Question: A little basic question i can't get my head around.
I need to create a shader that works like a facing ratio shader however also containing up-down and left-right (in screen space).
Just like this:

I want it to work without having the original geometry, only having the normals, point position and the camera position.
How should i approach this?
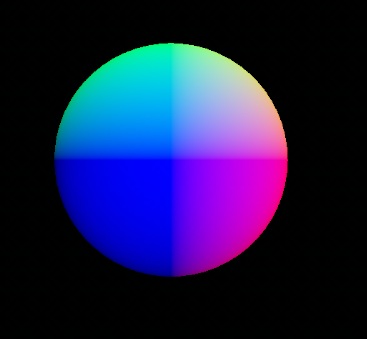
Answer: Here's your shader:
'''
#pragma vertex vert
#pragma fragment frag
#pragma fragmentoption ARB_precision_hint_fastest
#include "UnityCG.cginc"
struct app2vert
{
float4 position: POSITION;
float3 normal: NORMAL;
};
struct vert2frag
{
float4 position: POSITION;
float3 normal: TEXCOORD0;
};
vert2frag vert(app2vert input)
{
vert2frag output;
output.position = mul(UNITY_MATRIX_MVP, input.position);
output.normal = mul((float3x3)UNITY_MATRIX_IT_MV, input.normal);
return output;
}
float4 frag(vert2frag input) : COLOR
{
float3 normal = normalize(input.normal);
float4 output = fixed4(normal.x, normal.y, normal.z, 1.0f);
return output;
}
'''